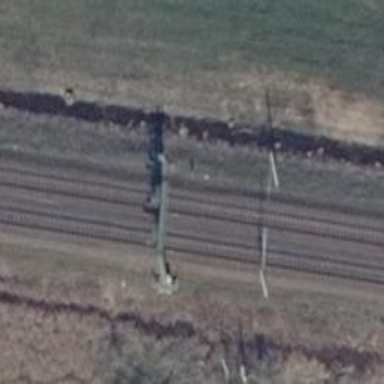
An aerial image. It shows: Railway signal.